Question: I am attempting to iterate through an incoming data object with ng-repeat:
'''
<tbody data-ng-repeat="(contractIndex,contract) in contracts">
{{contracts}}
<tr>
<td class="col-md-4">
<div class="dropdown" style="width:100%">
<input type="text" class="form-control dropdown-toggle" data-toggle="dropdown" data-ng-model="itemSearch.contract" data-ng-keyup="comboBoxOptions(14, 413, itemSearch.contract, 'searchContractOptions', $event)" />
<ul class="dropdown-menu" style="width:100%">
<li data-ng-repeat="name in searchContractOptions" style="width:100%"><a data-ng-click="changeData('contract', name)">{{name}}</a></li>
</ul>
</div>
</td>
<td>
<div data-strat-form-control data-field-display-id="1" data-vmformreadonly="true" data-show-tool-tip="showToolTip(contract.fields[3].htmlName)" data-strat-model="contract" data-field="contract.fields[3]"></div>
</td>
<td>
@*<div data-strat-form-control data-field-display-id="1" data-vmformreadonly="true" data-show-tool-tip="showToolTip(contract.fields[4].htmlName)" data-strat-model="contract" data-field="contract.fields[4]"></div>*@
<div data-strat-form-control data-field-display-id="1" data-vmformreadonly="true" data-strat-model="contract" data-field="contract.fields[3]"></div>
</td>
<td>
<div data-strat-form-control data-field-display-id="9" data-vmformreadonly="formReadOnly" data-show-tool-tip="showToolTip(contract.fields[1].htmlName)" data-strat-model="contract" data-field="contract.fields[1]"></div>
</td>
<td>
<div data-strat-form-control data-field-display-id="9" data-vmformreadonly="formReadOnly" data-show-tool-tip="showToolTip(contract.fields[2].htmlName)" data-strat-model="contract" data-field="contract.fields[2]"></div>
</td>
<td class="text-center">
<div data-strat-form-control data-field-display-id="20" data-vmformreadonly="formReadOnly" data-show-tool-tip="showToolTip(contract.fields[5].htmlName)" data-strat-model="contract" data-field="contract.fields[5]"></div>
</td>
<td>
<button class="btn btn-danger" data-ng-click="removeContract(contract, contractIndex)">Remove</button>
</td>
</tr>
<tr data-ng-show="issueContract(contractIndex)">
<td colspan="7">
<label class="error" data-ng-repeat="issue in contract.issueMessage">{{issue}}</label>
</td>
</tr>
</tbody>
'''
I know the data is coming through because {{contracts}} prints my object:
'''
{"MEMBER_ID":"388","DATE_EFFECTIVE":"Feb 22 2017 7:47PM","DATE_END":"Feb 22 2017 7:47PM","FORM_COMPLETE":"True","CONTRACT_NUMBER":"b5v5b5b5bb5","SUPP_NUMBER":"A180","SUPP_NAME":"ABBOTT NUTRITION"}
'''
First of all, how do I access the current iteration of contracts? Using '{{contracts.MEMBER_ID}}' prints nothing but '{{contracts[0].MEMBER_ID}}' does.
Then, when I do have access to the specific object array that is being iterated though, how do I display it on my fields so that they will repeat and show automatically?
EDIT:

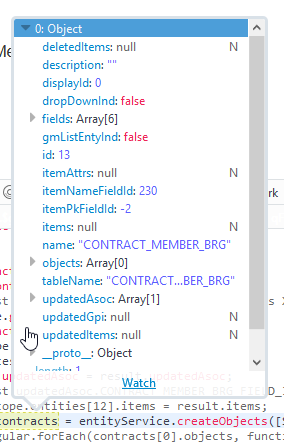
Answer: when you are using {{contracts}} it's referring to the list as a whole, so even when you are in the repeat selecting the {{contracts[0].Id}} it is only selecting the Id for the contract in position 0
what I would recommend is use your repeat as follows (shortened for ease of example)
'''
<tbody data-ng-repeat="contract in contracts">
<tr>
<td class="text-center">
<div>{{contract.NameField}}</div>
</td>
'''
in this example the ng-repeat iterates through the list of contracts for you, you would use the contract as the singular contract in the iteration. As it iterates for each contract in the list it will show the object NameField for each contract. if each contract had a list of fields rather than named objects as shown in your example you could nest them like this.
'''
<tbody data-ng-repeat="contract in contracts">
<tr data-ng-repeat="field in contract.Fields">
<td class="text-center">
<div>{{field.Value}}</div>
</td>
'''
And this would iterate through the fields in your contracts, showing a table for each contract and a row for each field in each table.
If you were to name your fields ie. ID, Name, Company, Address, Phone etc. you could format each table and rather than iterating through each field you could show a nice UI and make each table kind of look like the contract you are showing. In that scenario I would recommend the first example.
As to your specific question, using the first example you would use
'''
{{contract.MEMBER_ID}}
'''
and allow the ng-repeat to iterate for you.